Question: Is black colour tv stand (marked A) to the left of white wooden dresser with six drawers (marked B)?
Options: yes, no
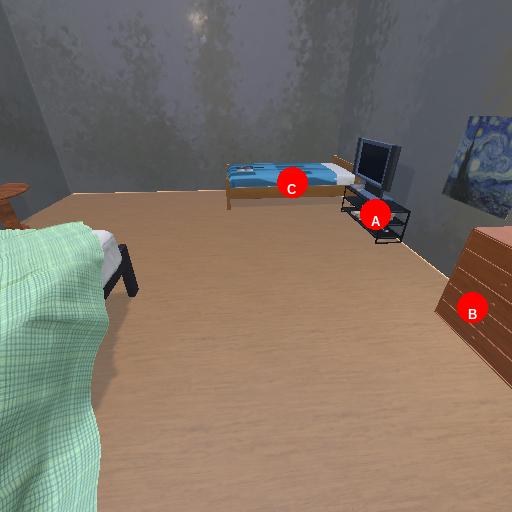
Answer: yes